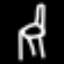
Label: chair